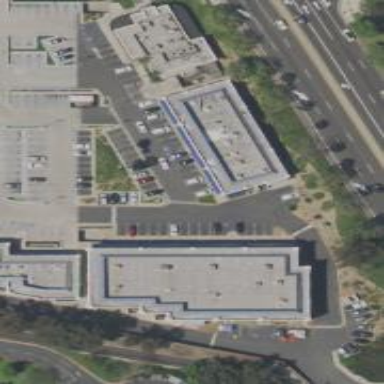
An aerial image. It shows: Post office.